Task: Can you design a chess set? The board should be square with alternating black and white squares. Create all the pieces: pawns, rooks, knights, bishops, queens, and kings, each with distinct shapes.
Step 1873:
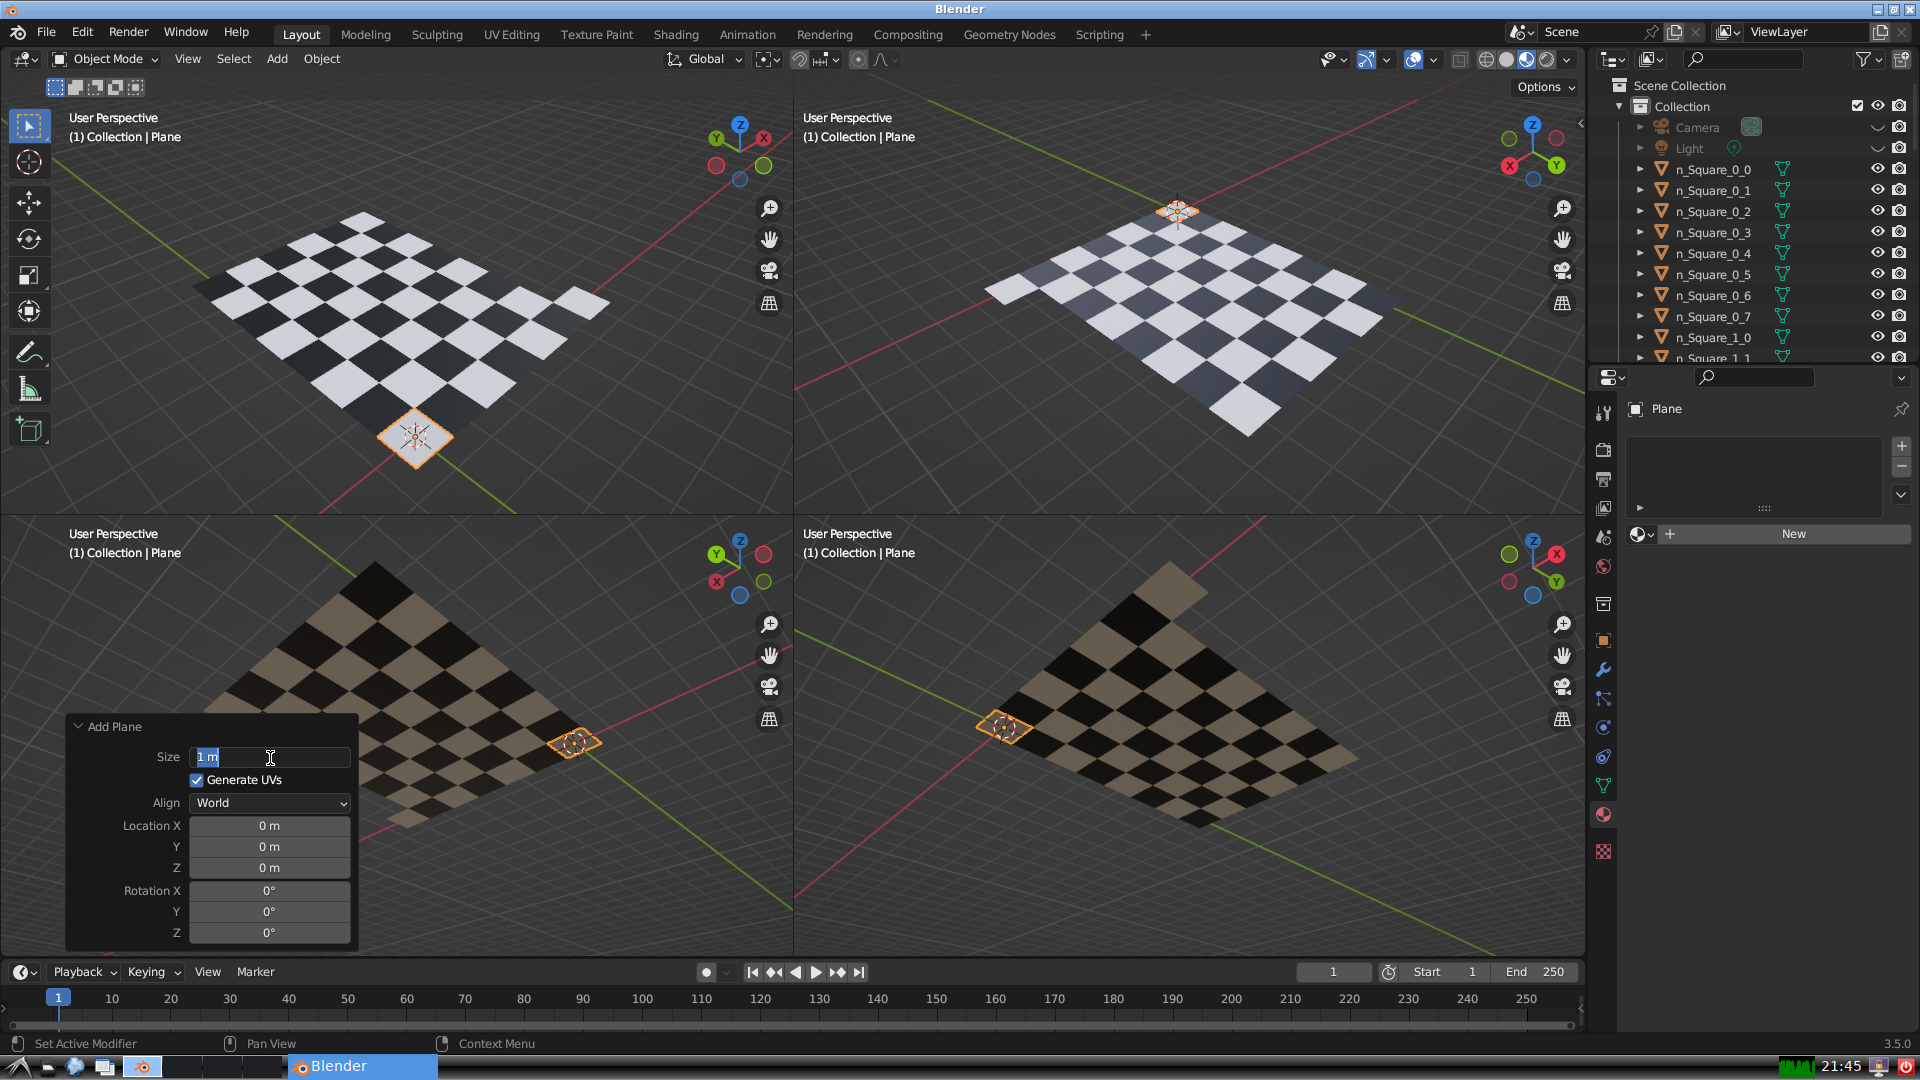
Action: input_text: 1.0